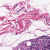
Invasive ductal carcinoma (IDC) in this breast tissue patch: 1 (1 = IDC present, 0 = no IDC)